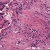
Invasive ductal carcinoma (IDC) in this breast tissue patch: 1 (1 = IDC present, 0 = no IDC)